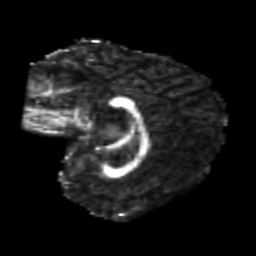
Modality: FA
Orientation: sagittal
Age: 21
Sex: female
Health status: healthy
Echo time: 0.074 s